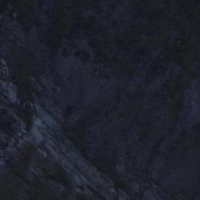
EUNIS habitat code: 48
Species observed at this site:
Rubus saxatilis